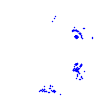
Particle: proton